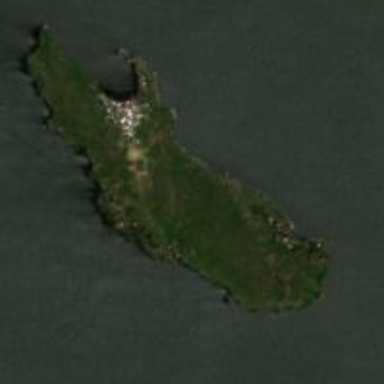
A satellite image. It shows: Islet.